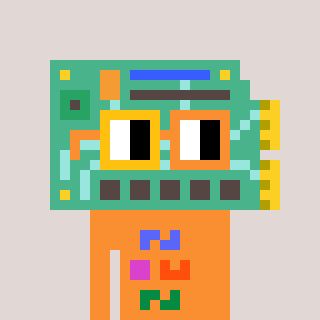
a pixel art character with square yellow and orange glasses, a chipboard-shaped head and a orange-colored body on a warm background